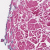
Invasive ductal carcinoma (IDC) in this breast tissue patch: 0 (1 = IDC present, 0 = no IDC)